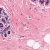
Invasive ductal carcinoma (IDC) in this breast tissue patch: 0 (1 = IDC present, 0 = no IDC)